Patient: sex F, age 54
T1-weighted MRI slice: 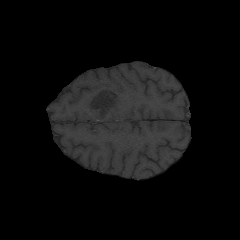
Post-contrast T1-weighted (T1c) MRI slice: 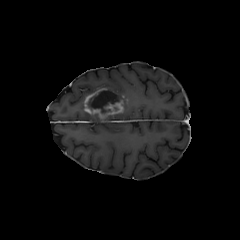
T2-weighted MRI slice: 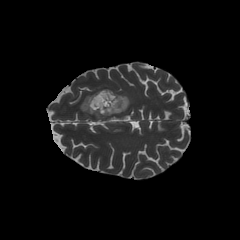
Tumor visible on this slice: yes
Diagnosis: Glioblastoma, IDH-wildtype
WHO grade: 4